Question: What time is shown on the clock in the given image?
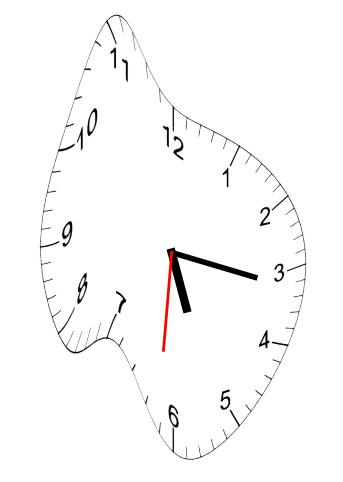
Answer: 05:16:31